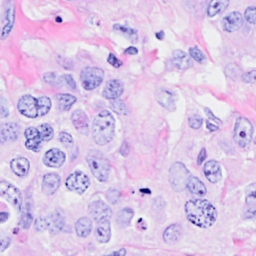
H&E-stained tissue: Breast